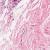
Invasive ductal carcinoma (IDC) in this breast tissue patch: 0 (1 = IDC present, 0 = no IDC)